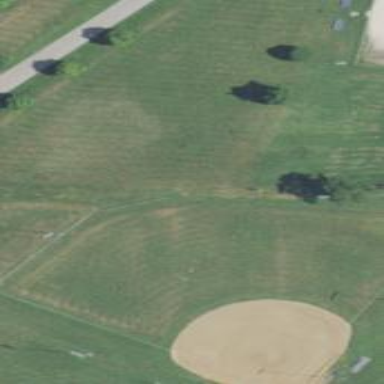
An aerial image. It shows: Grass pitch used for baseball.